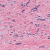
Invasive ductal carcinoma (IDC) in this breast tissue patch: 1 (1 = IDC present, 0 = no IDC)